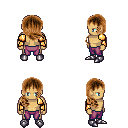
a pixel art fantasy rpg character, male body template, human, tanned skin, gold arm armor, magenta pants, brown right-swept hairstyle, metal boots, four views (front, back, left, right), 2x2 character sprite sheet, small pixel art, hard edges, no anti-aliasing